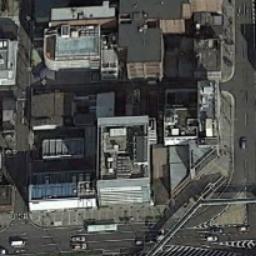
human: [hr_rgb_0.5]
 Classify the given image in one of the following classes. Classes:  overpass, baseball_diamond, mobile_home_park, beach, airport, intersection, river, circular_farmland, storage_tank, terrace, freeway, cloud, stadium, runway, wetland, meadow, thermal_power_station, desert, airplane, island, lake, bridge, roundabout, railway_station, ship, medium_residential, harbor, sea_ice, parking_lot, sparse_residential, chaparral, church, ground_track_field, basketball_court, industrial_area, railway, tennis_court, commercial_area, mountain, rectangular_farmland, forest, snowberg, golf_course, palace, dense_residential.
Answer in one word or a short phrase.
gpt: commercial_area